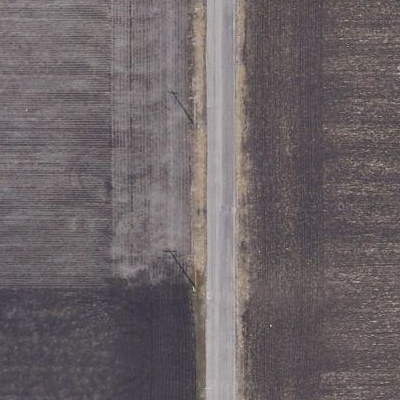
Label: Field